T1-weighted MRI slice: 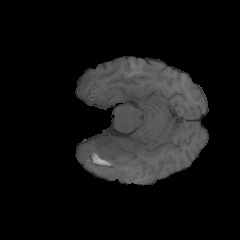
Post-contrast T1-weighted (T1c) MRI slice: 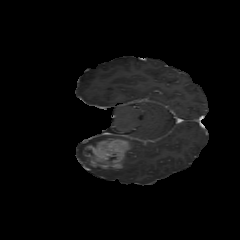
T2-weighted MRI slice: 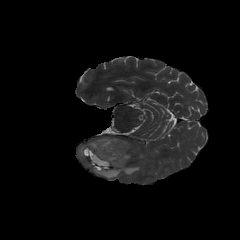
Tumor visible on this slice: yes